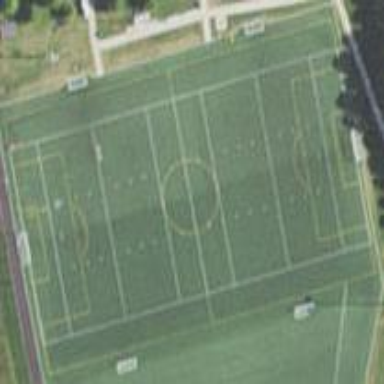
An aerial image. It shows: Turf pitch for leisure land.